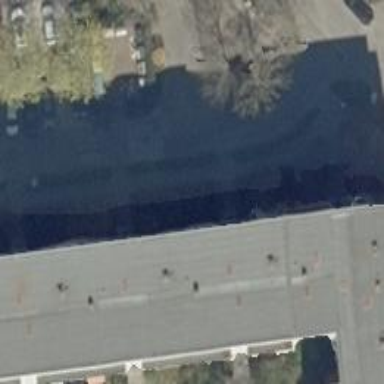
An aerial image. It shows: Apartment building with flat roof.